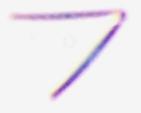
Label: Thalassionema